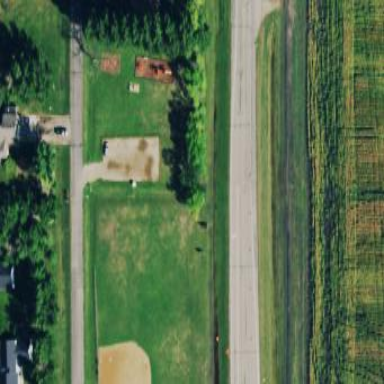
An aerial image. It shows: Baseball pitch for leisure land.